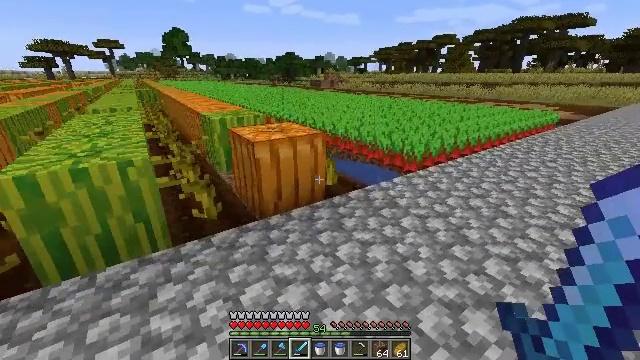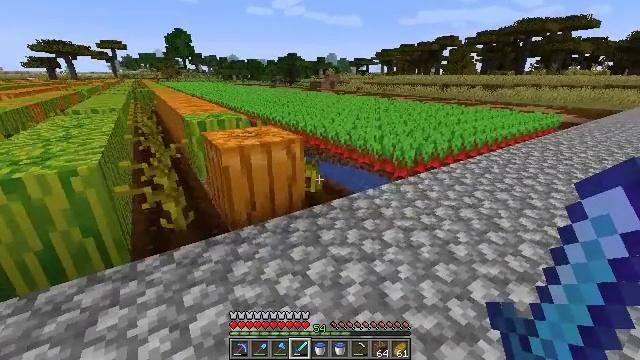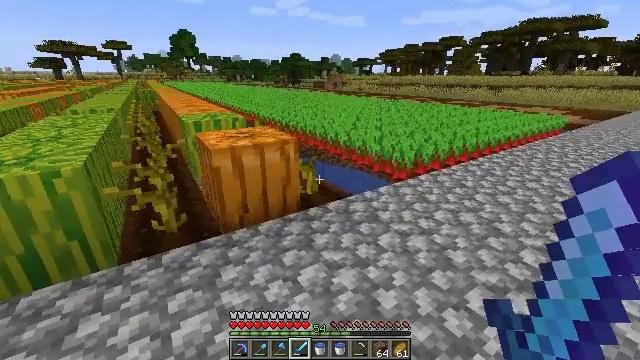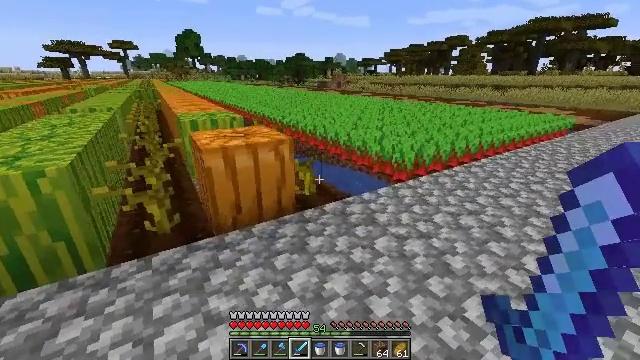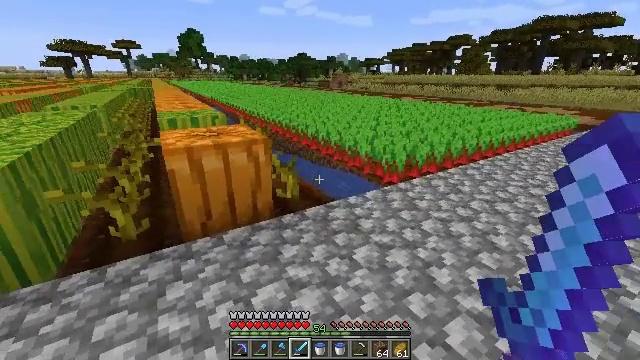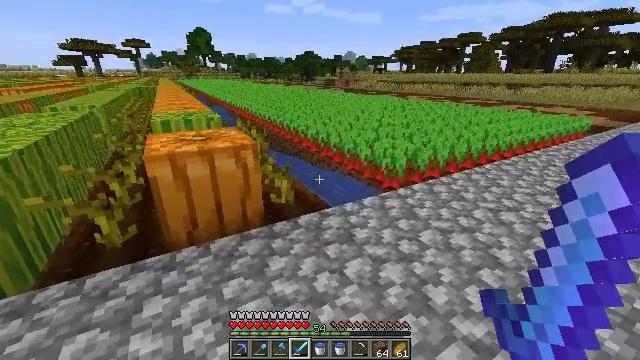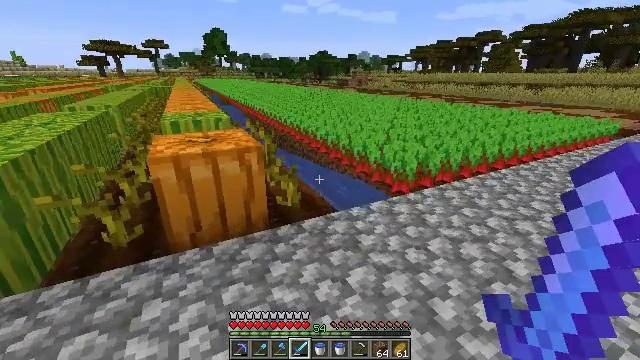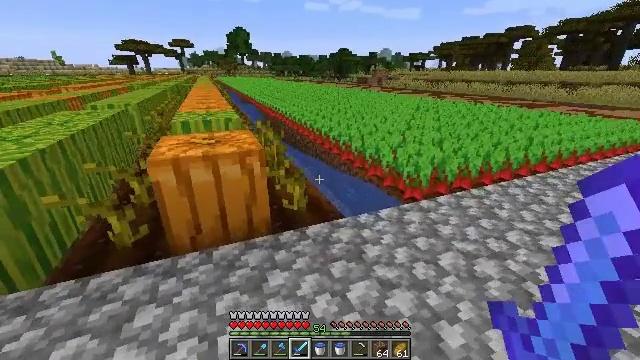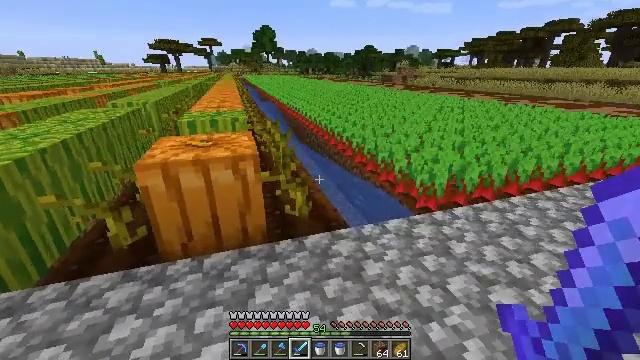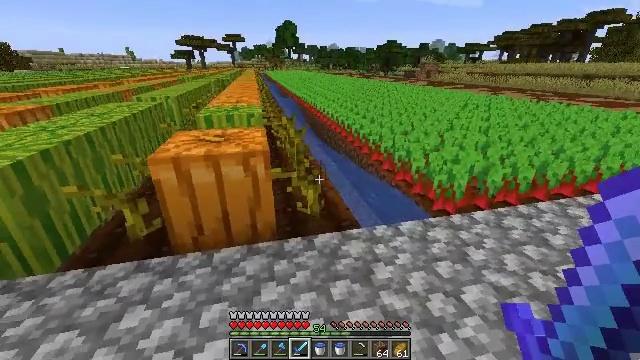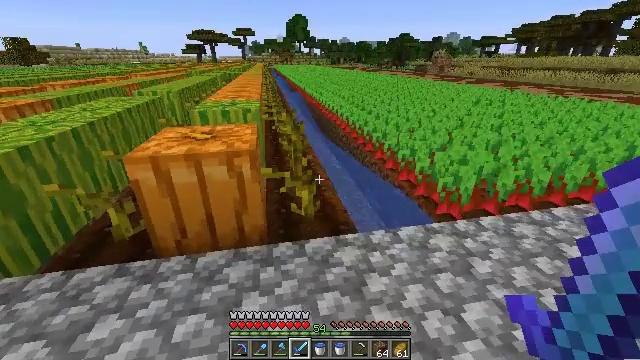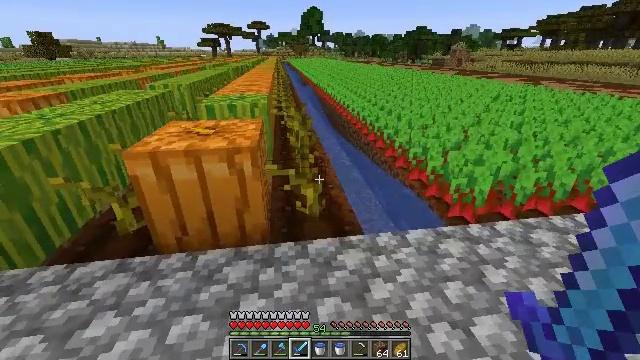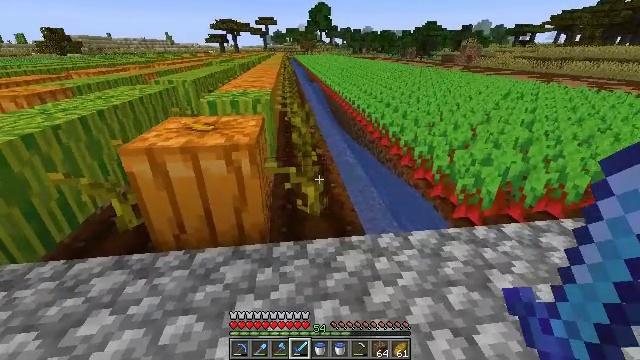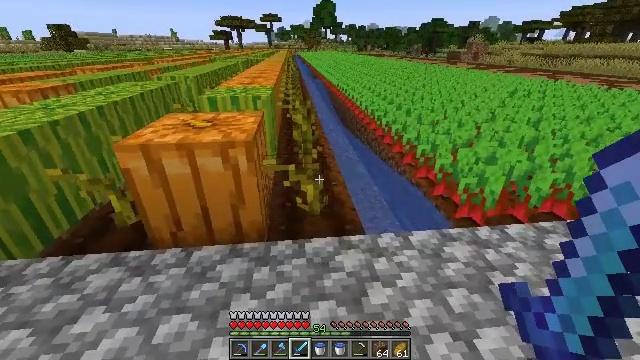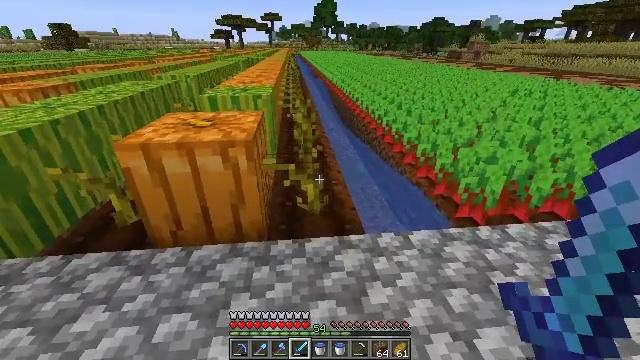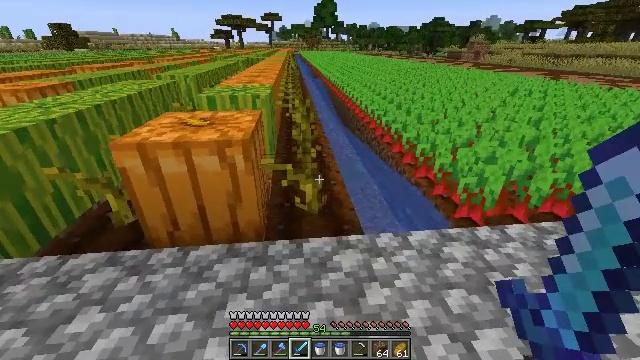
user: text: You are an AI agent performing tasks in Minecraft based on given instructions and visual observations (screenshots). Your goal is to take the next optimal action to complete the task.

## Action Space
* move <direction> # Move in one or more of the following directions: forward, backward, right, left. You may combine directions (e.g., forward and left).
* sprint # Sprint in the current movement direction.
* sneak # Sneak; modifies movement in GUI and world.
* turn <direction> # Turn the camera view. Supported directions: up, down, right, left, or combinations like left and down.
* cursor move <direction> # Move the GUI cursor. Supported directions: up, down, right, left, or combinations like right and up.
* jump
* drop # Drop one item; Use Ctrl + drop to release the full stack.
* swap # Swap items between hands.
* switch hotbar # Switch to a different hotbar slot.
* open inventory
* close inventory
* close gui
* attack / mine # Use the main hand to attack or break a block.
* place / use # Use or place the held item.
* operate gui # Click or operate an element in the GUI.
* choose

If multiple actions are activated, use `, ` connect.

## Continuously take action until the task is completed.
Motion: motion action
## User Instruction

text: Mine the attached pumpkin stem.
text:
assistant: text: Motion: move forward and move right
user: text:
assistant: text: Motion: move forward and move right
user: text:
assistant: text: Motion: move forward and move right
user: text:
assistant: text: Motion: move forward and move right
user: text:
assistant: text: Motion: move forward and move right, turn left
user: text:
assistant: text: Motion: move forward and move right, turn left
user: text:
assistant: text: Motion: move forward and move right, turn left
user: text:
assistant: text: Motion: move forward and move right, turn left
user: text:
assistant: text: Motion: move forward and move right, turn left
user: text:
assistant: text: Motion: move forward, turn left and down
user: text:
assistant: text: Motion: turn left and down
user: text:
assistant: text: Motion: turn left
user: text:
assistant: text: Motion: no_op
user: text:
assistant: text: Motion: no_op
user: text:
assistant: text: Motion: no_op
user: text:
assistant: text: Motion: no_op
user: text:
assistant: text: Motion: no_op
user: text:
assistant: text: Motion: no_op
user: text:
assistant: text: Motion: move forward, turn down
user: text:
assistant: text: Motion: move forward, turn down
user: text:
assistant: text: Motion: move forward, turn down
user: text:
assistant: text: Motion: move forward, turn down
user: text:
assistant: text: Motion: no_op
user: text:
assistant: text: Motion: no_op
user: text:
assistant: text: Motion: move forward
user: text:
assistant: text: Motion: move forward, attack / mine
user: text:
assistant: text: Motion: move forward, attack / mine
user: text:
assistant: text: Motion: move forward, turn up, attack / mine
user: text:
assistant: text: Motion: move forward, turn up, attack / mine
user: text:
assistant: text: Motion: move forward, turn up, attack / mine